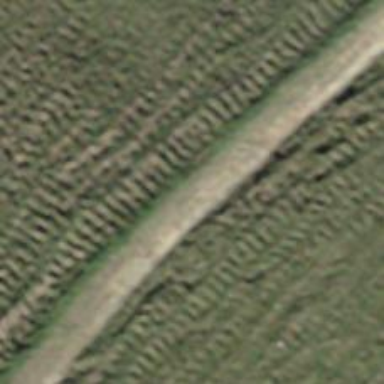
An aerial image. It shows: Track road with grade3 track type. It is used for hiking and classic piste grooming.